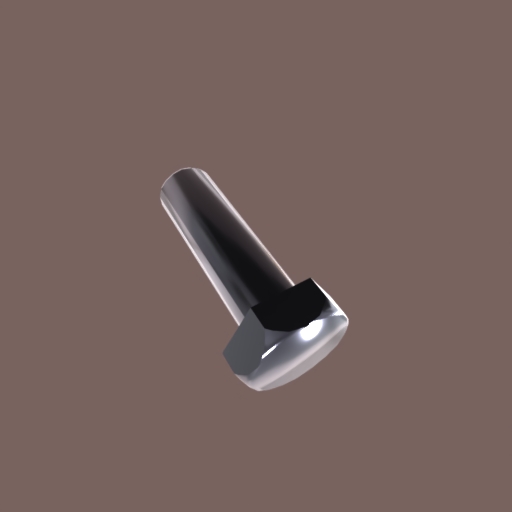
Label: bolt